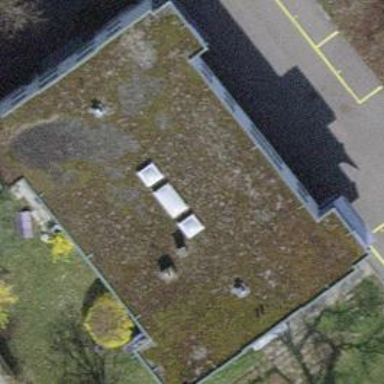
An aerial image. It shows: Flat-roofed building.